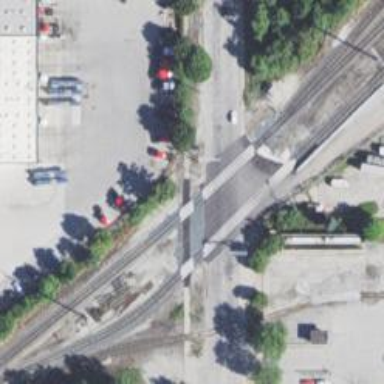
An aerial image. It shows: Crossing for the railway.